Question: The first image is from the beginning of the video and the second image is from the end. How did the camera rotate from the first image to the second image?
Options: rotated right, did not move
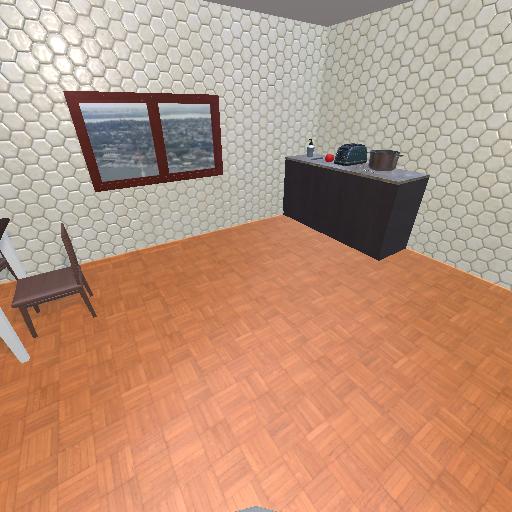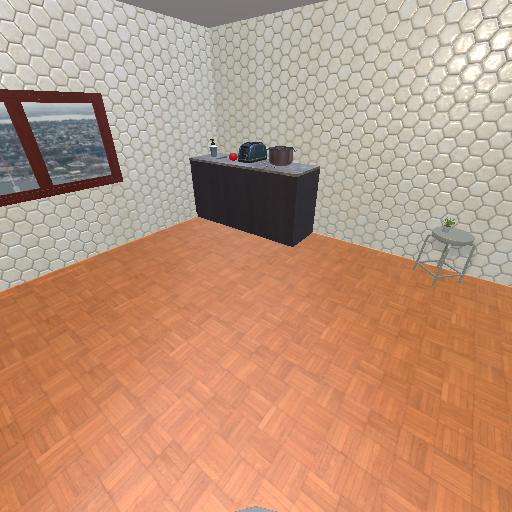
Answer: rotated right